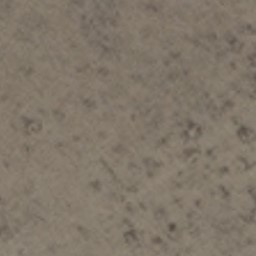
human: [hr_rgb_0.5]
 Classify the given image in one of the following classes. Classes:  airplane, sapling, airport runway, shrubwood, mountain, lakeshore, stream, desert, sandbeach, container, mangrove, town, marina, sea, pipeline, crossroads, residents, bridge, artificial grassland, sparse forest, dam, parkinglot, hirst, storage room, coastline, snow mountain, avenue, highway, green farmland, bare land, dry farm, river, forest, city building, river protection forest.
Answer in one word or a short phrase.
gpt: bare land